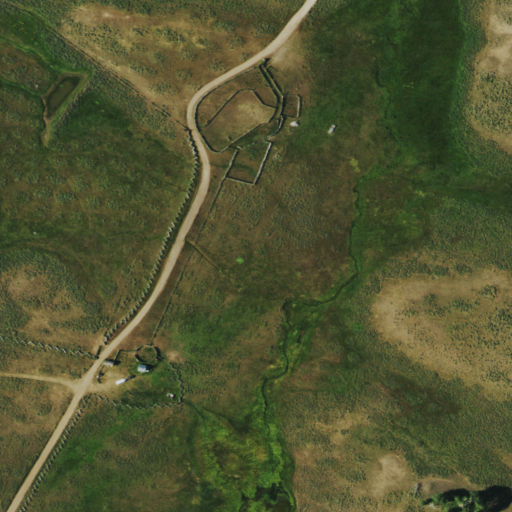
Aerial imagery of depression(s) in Colorado named Two V Basin containing shrub, grassland, deciduous forest, and evergreen forest